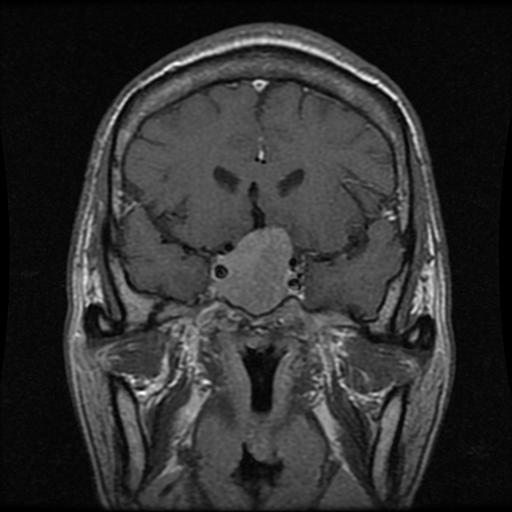
Label: pituitary